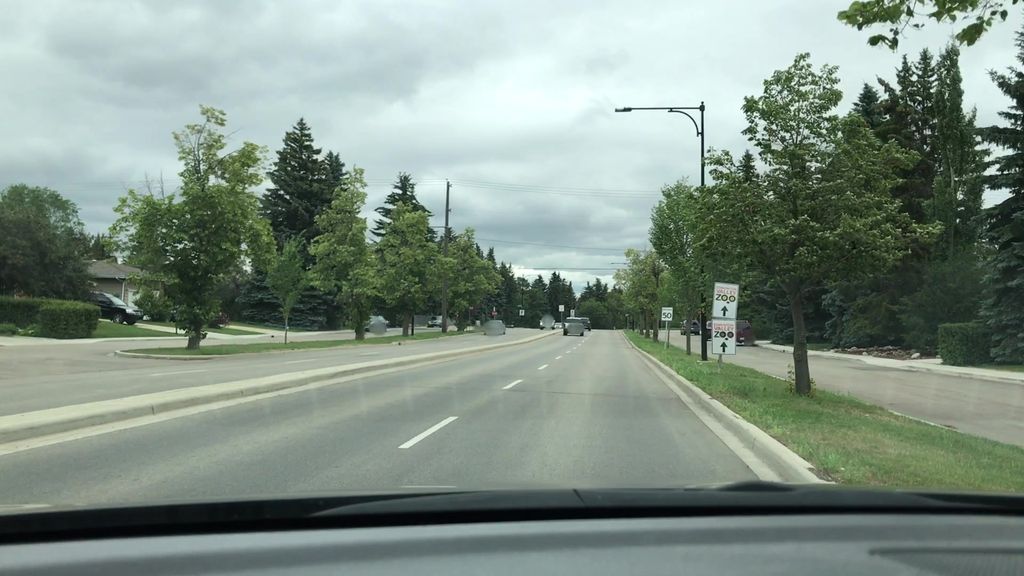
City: edmonton